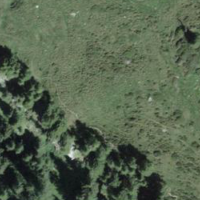
EUNIS habitat code: 23
Species observed at this site:
Ajuga pyramidalis